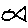
Label: fish